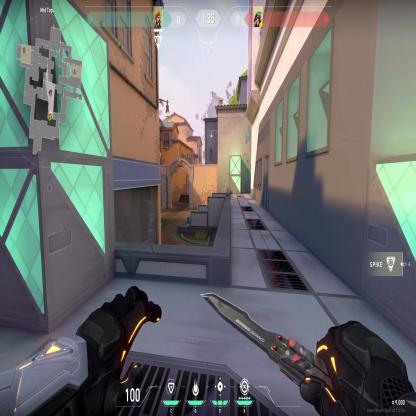
Label: enemy